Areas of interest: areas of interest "Park and greenspace"
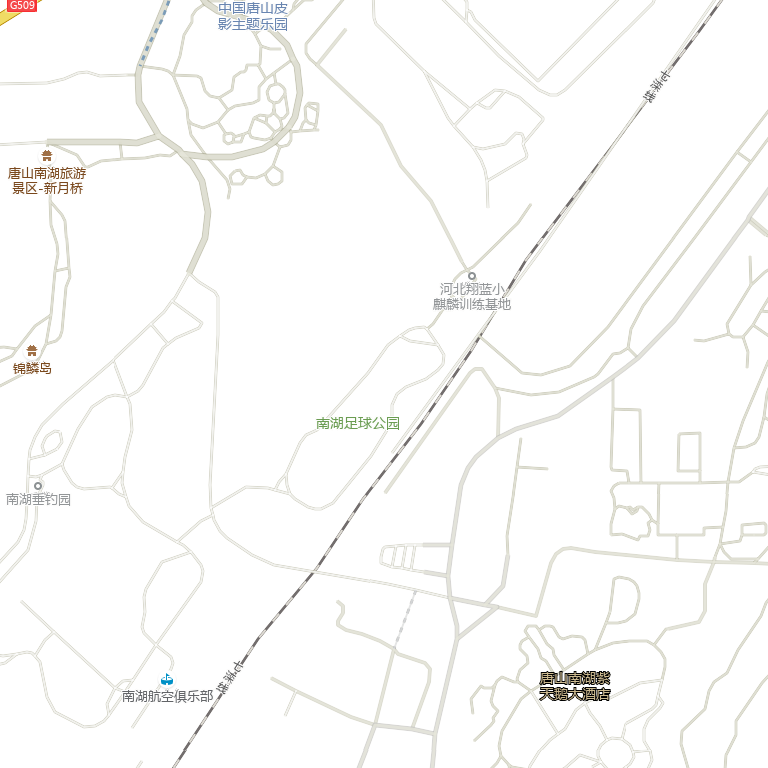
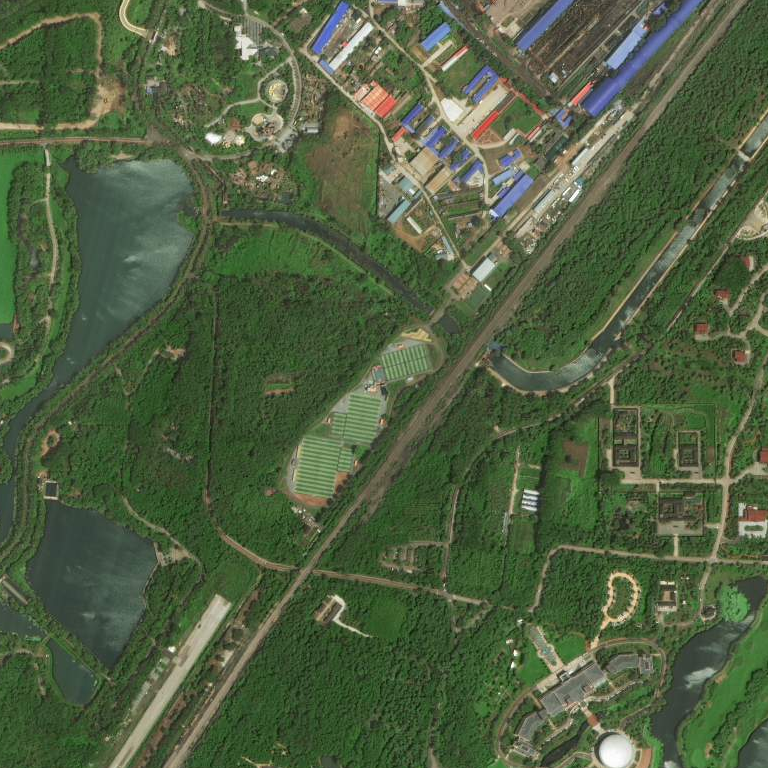